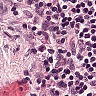
Metastatic tissue present: no